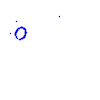
Particle: proton